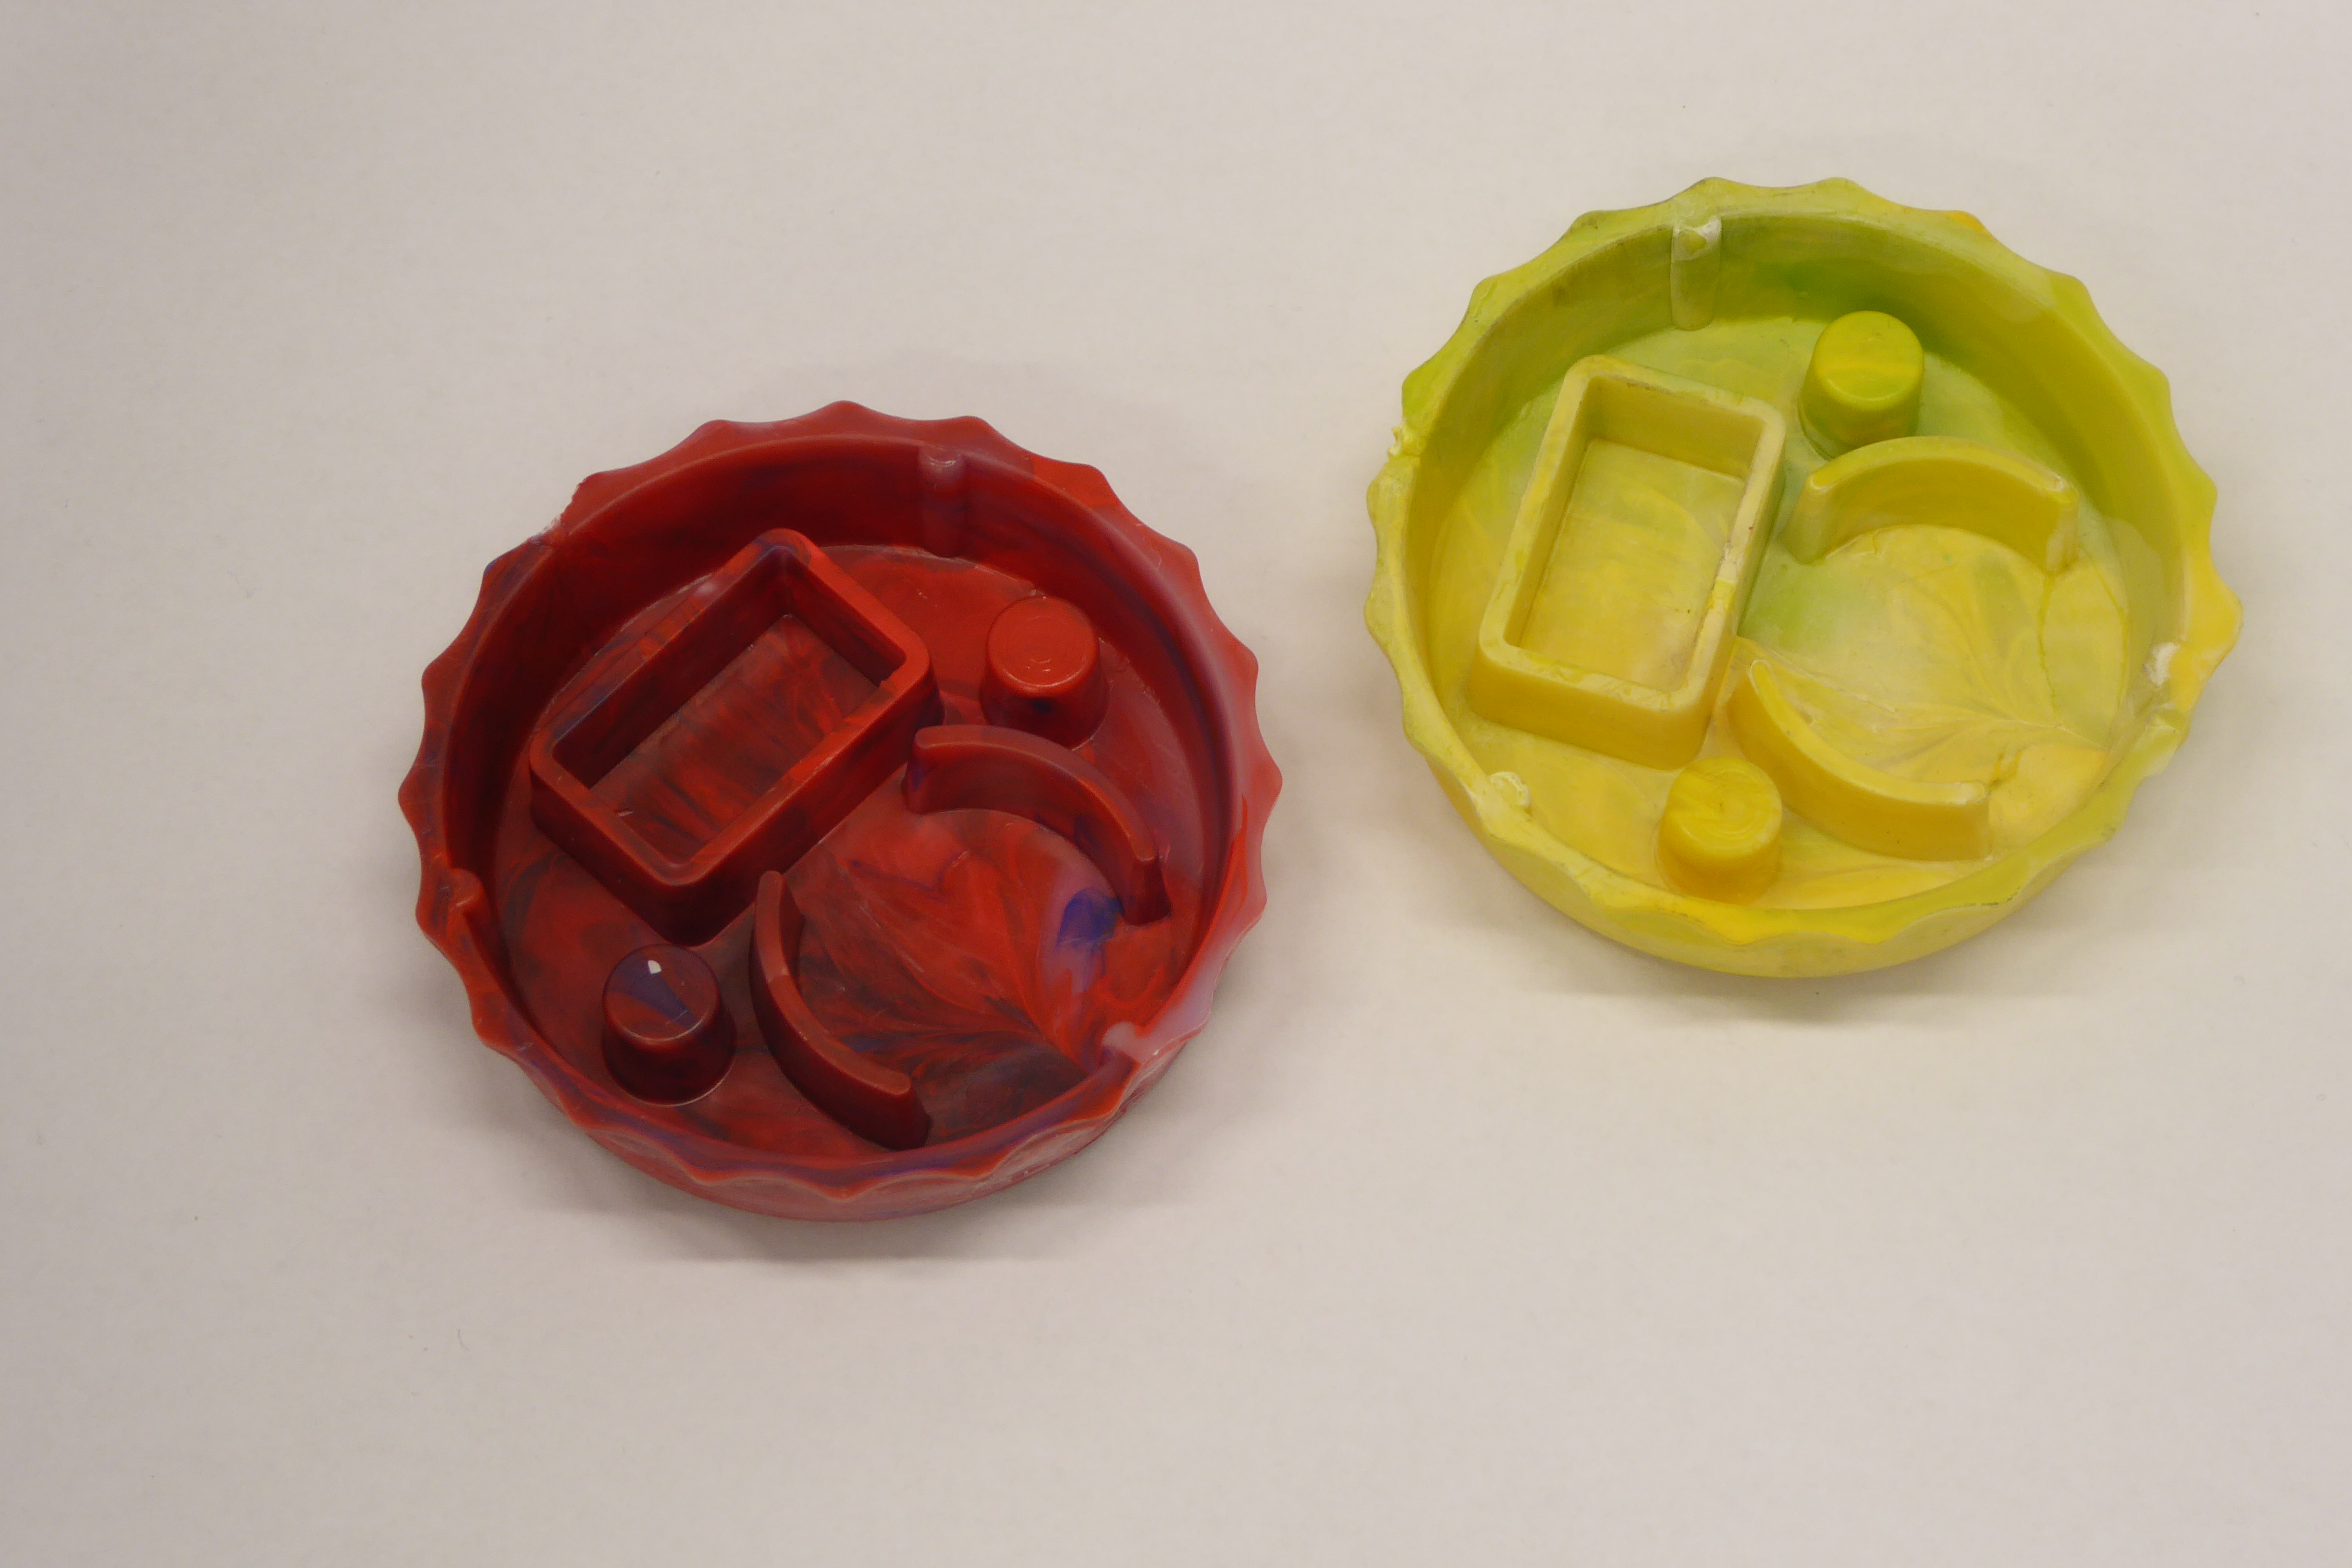
Label: Bottle Opener - Cover